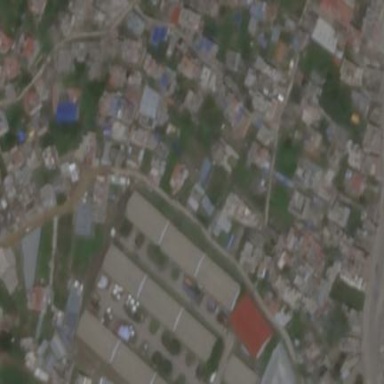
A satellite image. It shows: Warehouse.